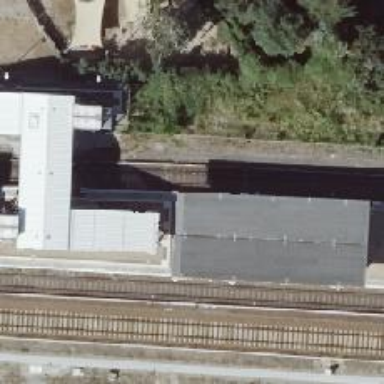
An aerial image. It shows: Platform edge at railway station.